Question: I'm trying to add views dynamically to a linear layout.
> I just need the following
From web service i will get category names and image URL and tried to add all the category to linear layout under horizontal view using function but only the last category were displayed.
> please see the picture below i need such a layout were marked with red rectangle portion have to load category with image dynamically, that portion should be scroll-able horizontally.

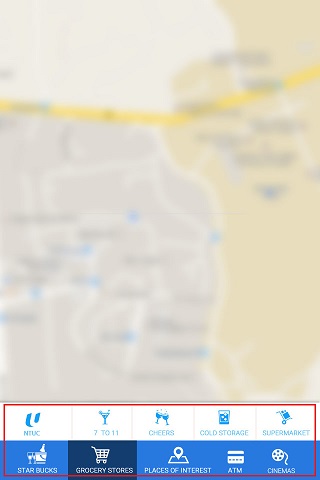
Answer: simple create custom horizontal list view .use this to generate list view and use an array adapter to set data
here is my working example <URL>
in you layout xml
'''
<com.jeekiarn.horizontal_listview.HorizoantalListView
android:id="@+id/hlvSimpleList"
android:layout_width="match_parent"
android:layout_height="50dp" />
mHlvSimpleList = (HorizoantalListView) findViewById(R.id.hlvSimpleList);
CustomArrayAdapter adapter = new CustomArrayAdapter(this, mCustomData);
// Assign adapter to HorizontalListView
mHlvSimpleList.setAdapter(adapter);
mHlvSimpleList.setAdapter(adapter);
'''